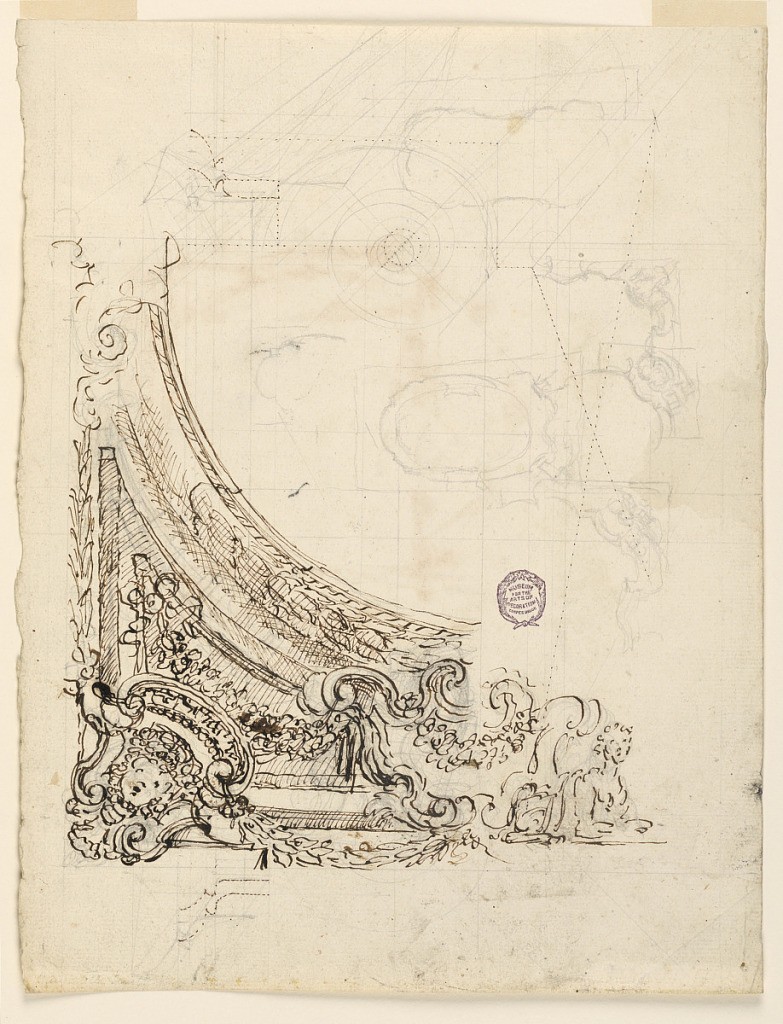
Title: Project for a Ceiling
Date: mid- 18th century
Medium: Black chalk, pen and ink on paper
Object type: Drawing
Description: Slightly more than a quarter of the ceiling is shown, with alternative suggestions. Escutcheon with a mask in the corner. To the left, a sphinx.